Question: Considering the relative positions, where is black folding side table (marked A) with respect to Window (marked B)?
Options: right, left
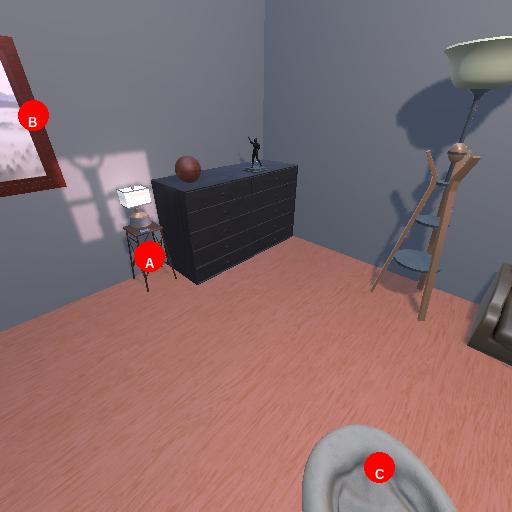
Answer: right